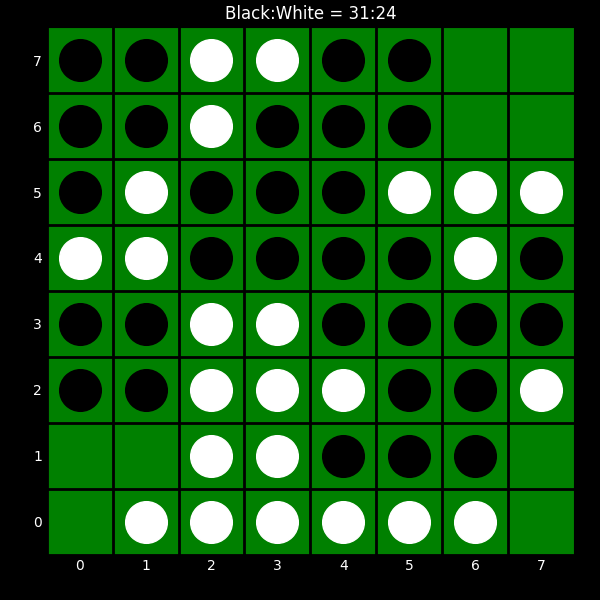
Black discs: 31
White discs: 24